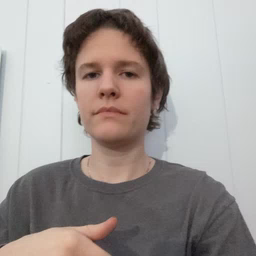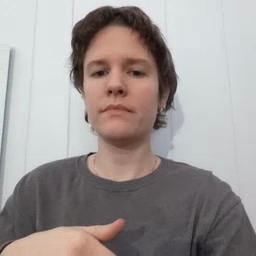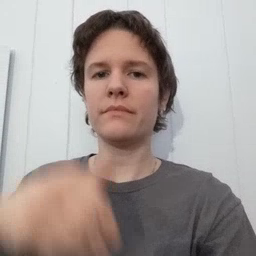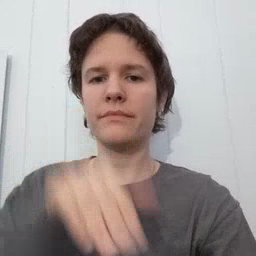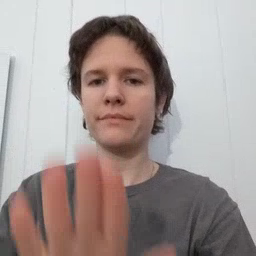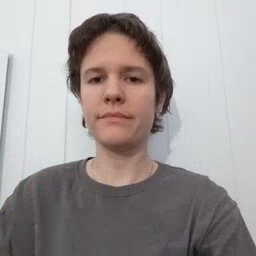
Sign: into